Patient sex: M
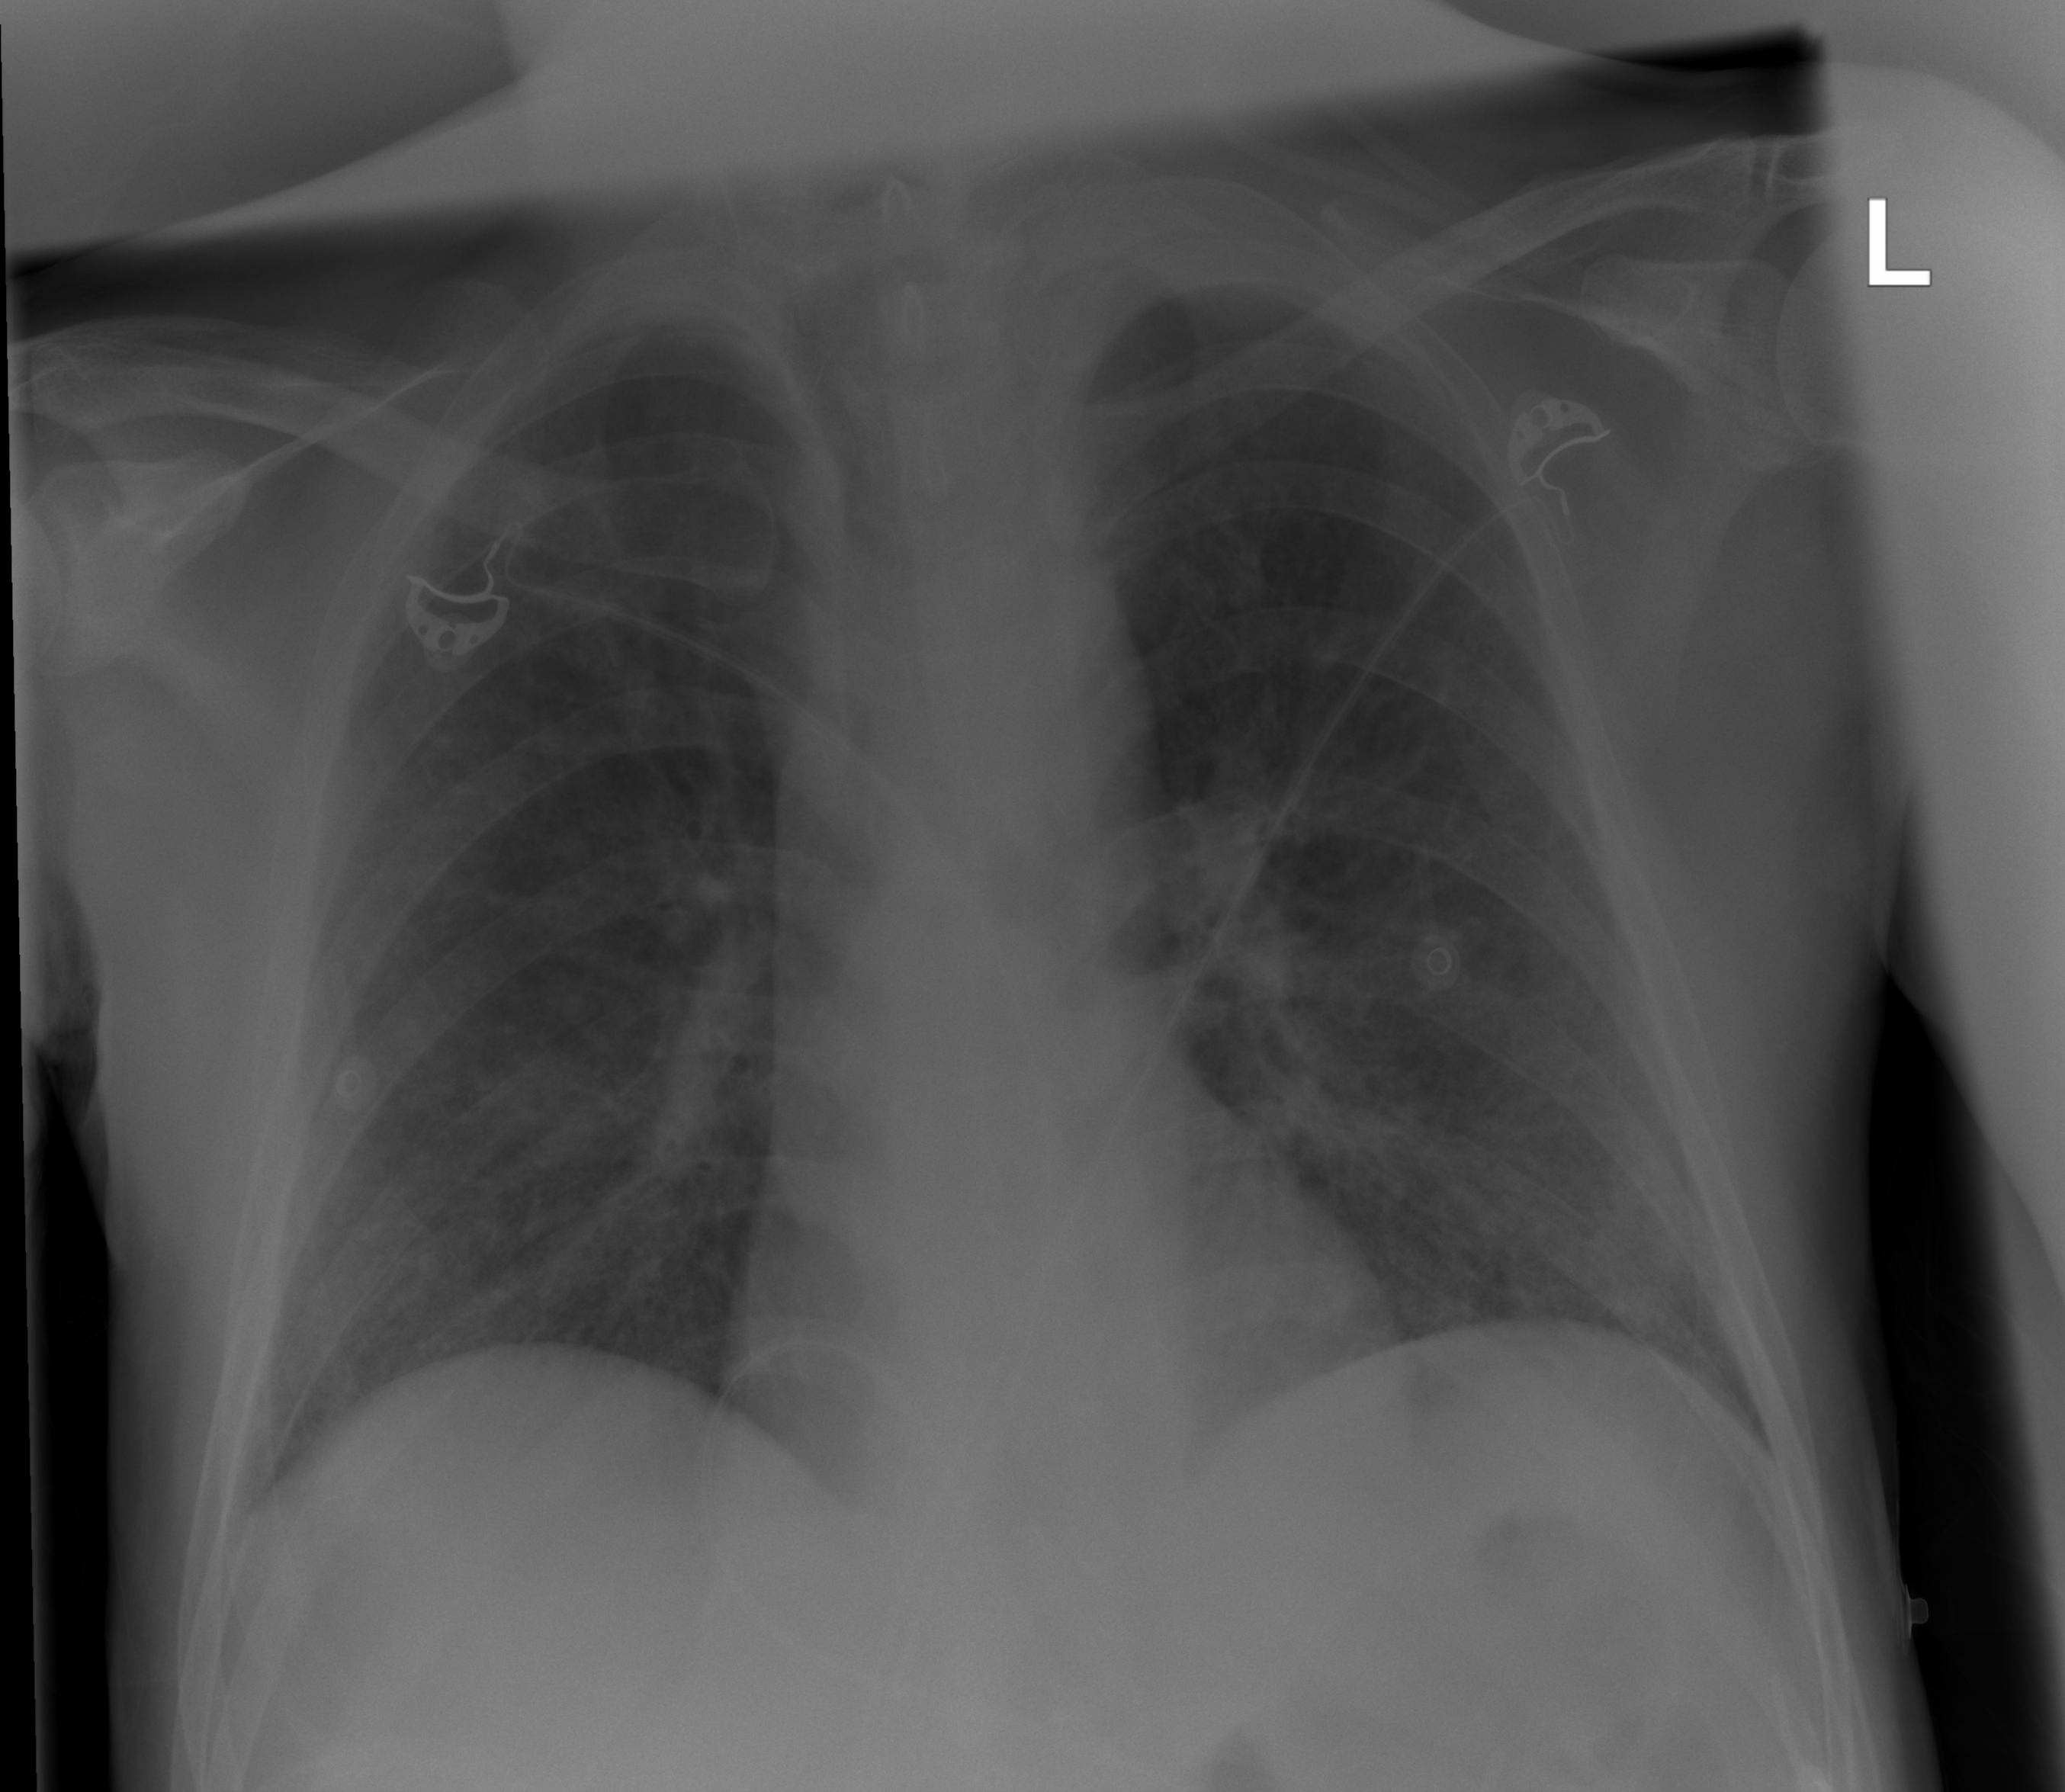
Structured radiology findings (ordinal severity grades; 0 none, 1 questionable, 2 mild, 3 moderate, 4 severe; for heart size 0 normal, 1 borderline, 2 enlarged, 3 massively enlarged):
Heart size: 0
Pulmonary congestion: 0
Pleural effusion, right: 0
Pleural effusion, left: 0
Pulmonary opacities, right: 2
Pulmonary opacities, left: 2
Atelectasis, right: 0
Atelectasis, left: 0